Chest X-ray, PA view. Patient: 60 years old, sex M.
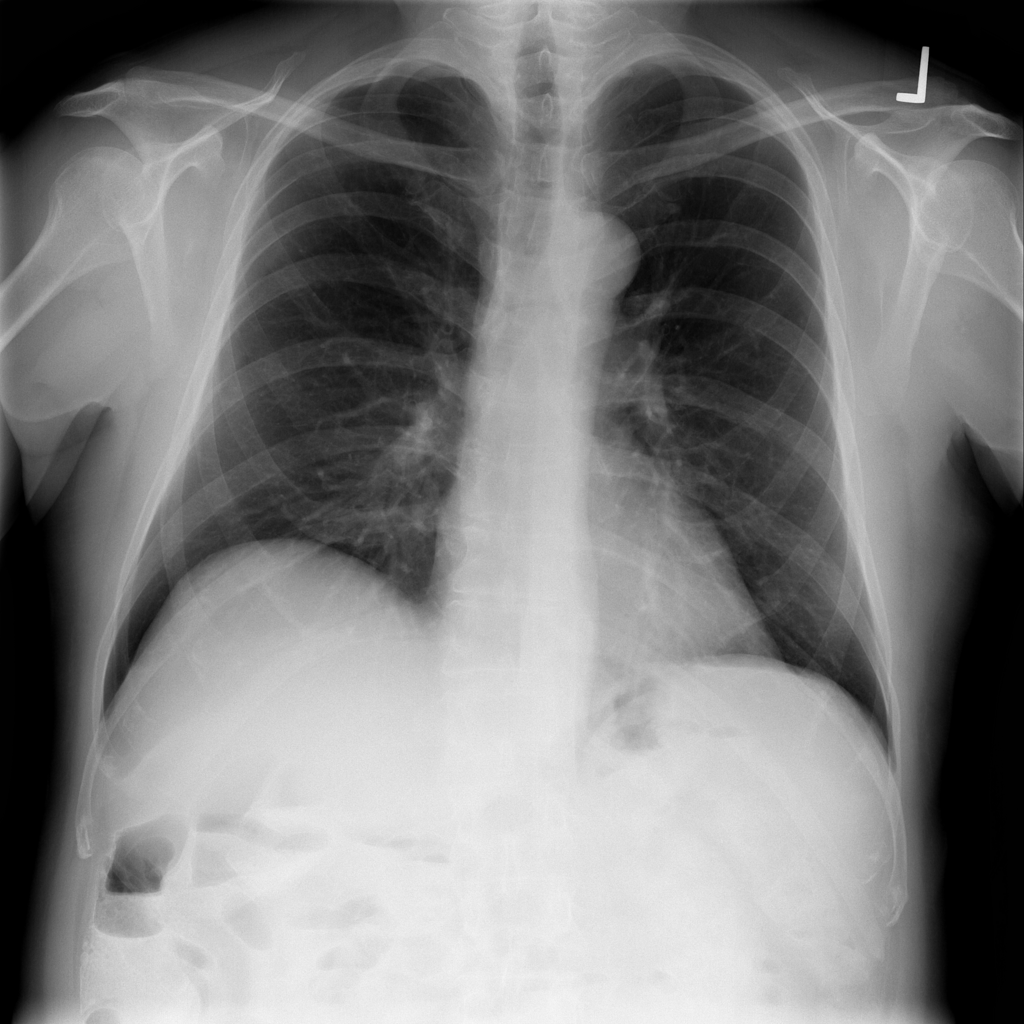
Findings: No Finding